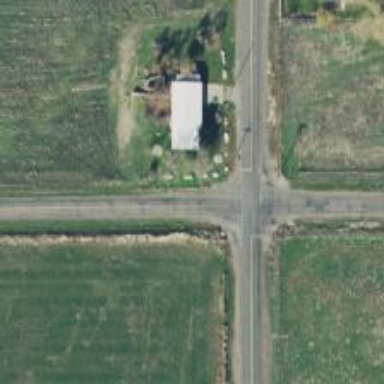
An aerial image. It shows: Road with stop sign.